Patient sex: F
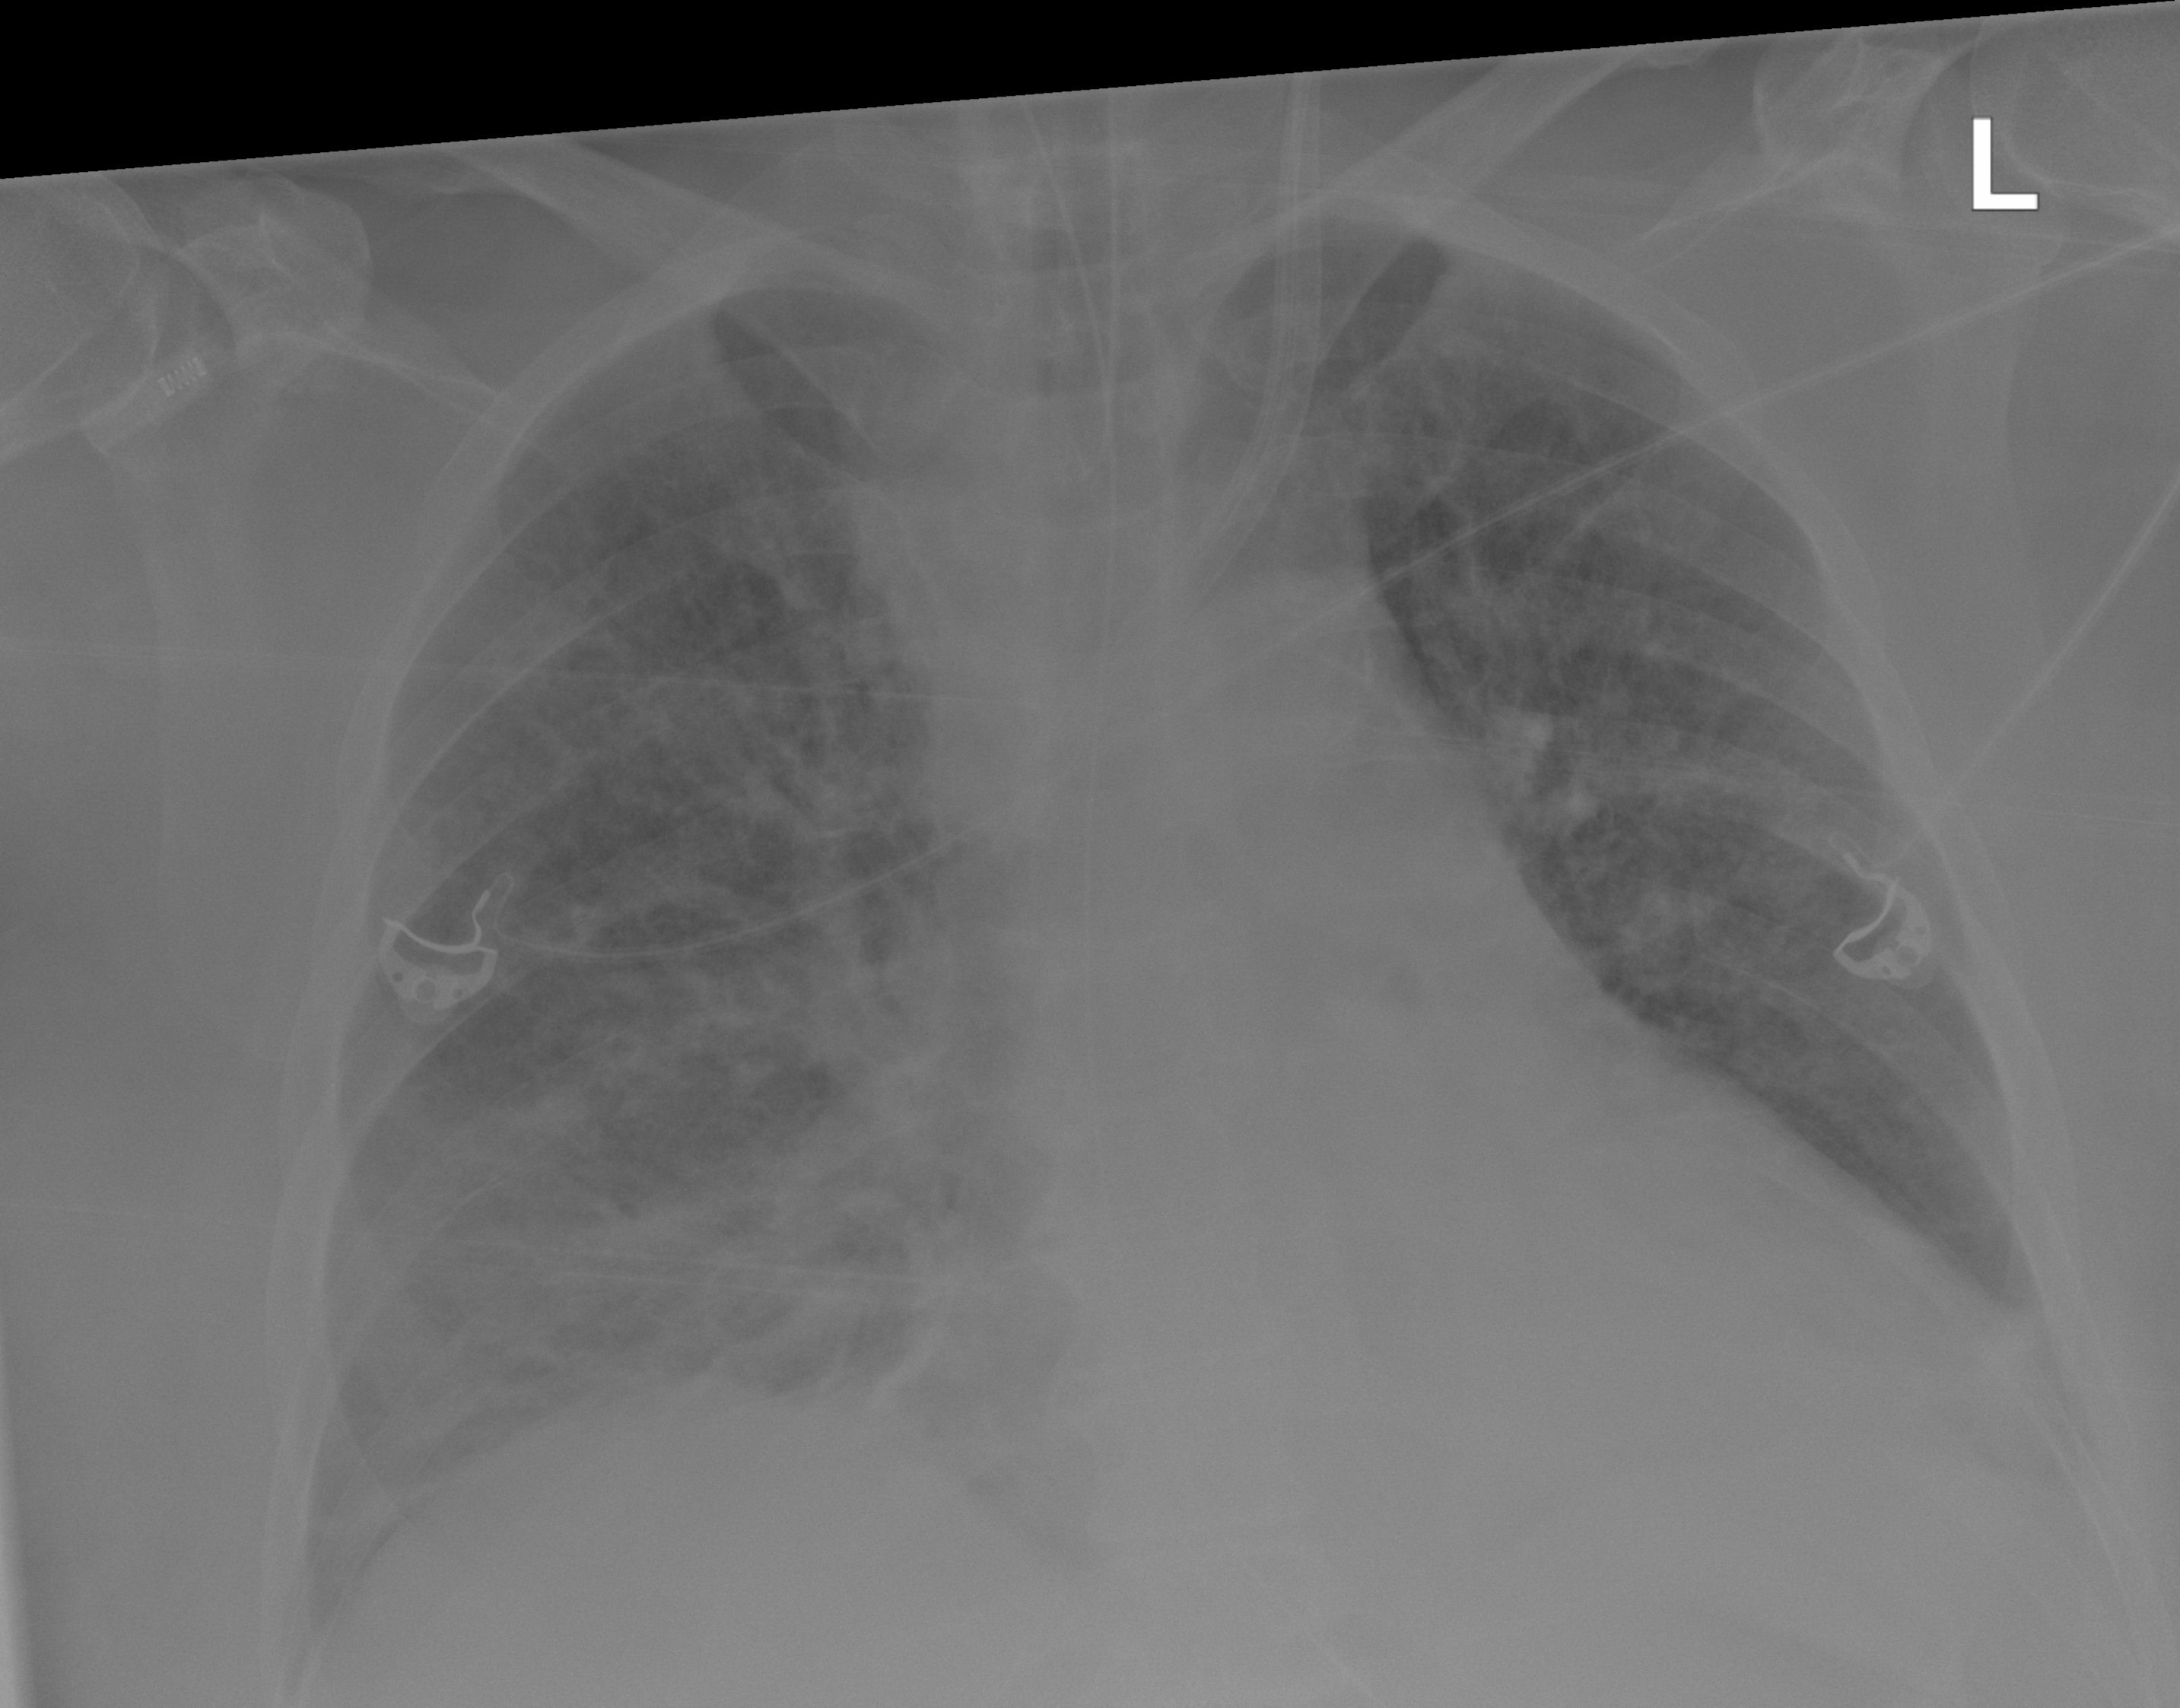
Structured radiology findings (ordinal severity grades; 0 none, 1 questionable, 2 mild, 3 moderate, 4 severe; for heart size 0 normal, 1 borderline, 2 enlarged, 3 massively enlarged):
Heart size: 2
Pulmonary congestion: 2
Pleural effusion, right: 0
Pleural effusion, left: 1
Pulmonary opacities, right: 2
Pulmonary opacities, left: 1
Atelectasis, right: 2
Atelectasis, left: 1